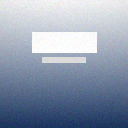
Screen state: on